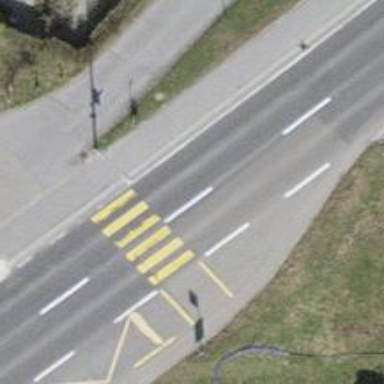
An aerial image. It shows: Uncontrolled crossing on the road.